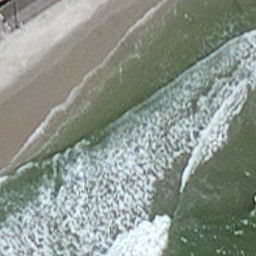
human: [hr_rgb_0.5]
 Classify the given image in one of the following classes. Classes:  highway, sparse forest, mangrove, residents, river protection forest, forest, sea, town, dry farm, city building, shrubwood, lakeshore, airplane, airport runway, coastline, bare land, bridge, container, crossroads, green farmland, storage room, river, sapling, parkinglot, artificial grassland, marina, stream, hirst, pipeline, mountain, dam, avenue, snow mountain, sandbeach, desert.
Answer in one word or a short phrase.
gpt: coastline